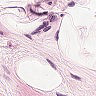
Metastatic tissue present: no